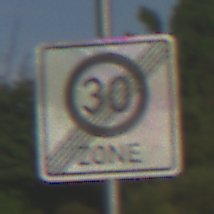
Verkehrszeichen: EndeZone30
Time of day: SunriseSunset
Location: Outdoor (Suburban)
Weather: PartlyCloudy
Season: NotSpecified
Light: Natural